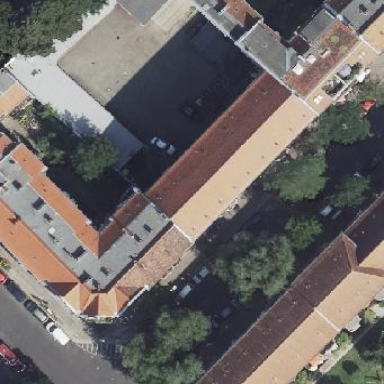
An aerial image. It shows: Part of building.